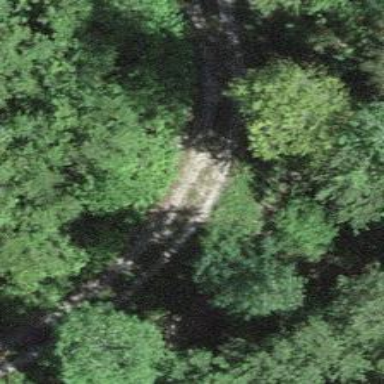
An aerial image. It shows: Path with excellent trail visibility on the ground.